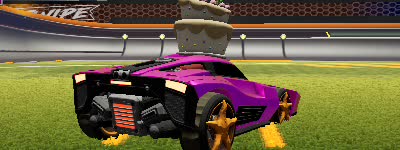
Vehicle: breakout